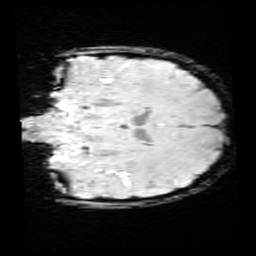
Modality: SWI
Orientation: coronal
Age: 10
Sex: female
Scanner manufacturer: siemens
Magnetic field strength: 3 T
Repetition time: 0.027 s
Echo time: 0.02 s